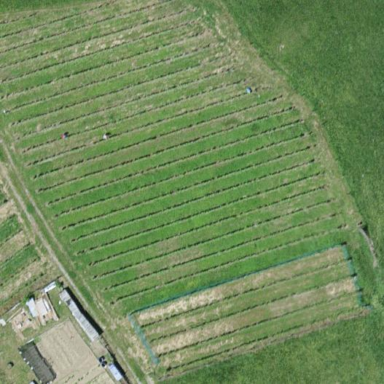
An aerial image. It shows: Vineyard.